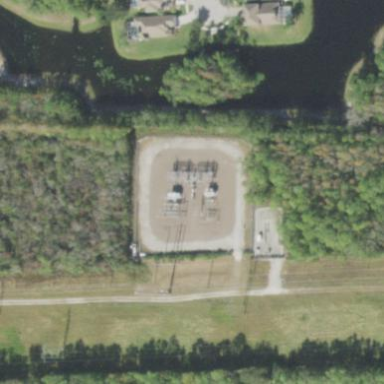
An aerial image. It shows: Distribution level power substation enclosed by fence.